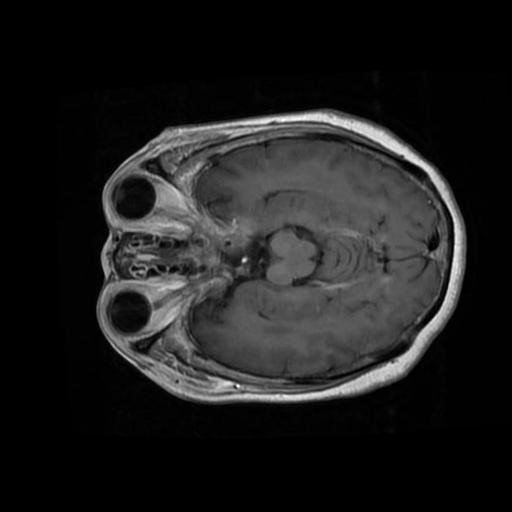
Label: brain_menin